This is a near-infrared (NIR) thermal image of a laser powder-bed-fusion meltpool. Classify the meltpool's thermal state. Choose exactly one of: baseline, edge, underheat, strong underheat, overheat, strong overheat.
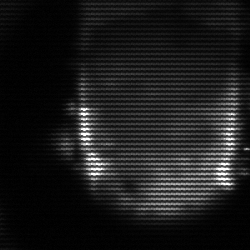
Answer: baseline